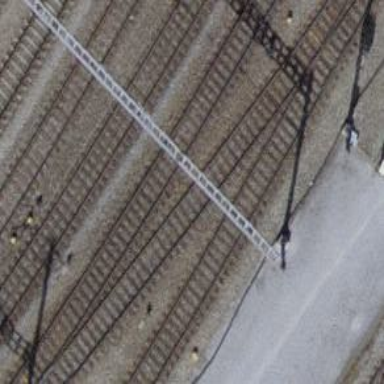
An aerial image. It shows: Railway siding with one electrified track and contact line.